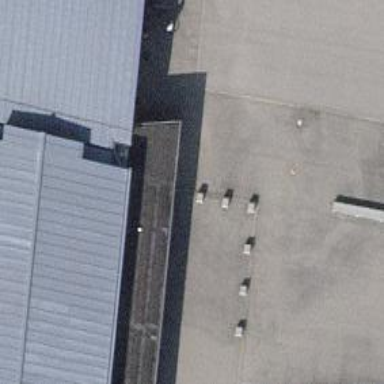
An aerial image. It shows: Block barrier.